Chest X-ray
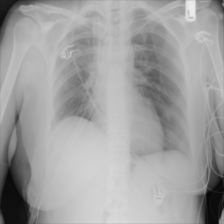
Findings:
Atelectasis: negative
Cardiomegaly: negative
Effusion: negative
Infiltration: negative
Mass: positive
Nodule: negative
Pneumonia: negative
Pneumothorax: positive
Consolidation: negative
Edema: negative
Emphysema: negative
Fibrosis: negative
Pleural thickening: negative
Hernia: negative